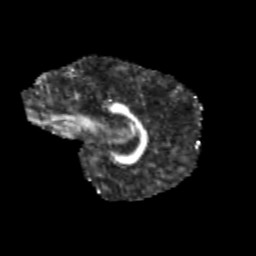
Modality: FA
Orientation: sagittal
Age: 10
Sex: female
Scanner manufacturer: siemens
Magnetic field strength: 3 T
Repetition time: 3.8 s
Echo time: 0.07 s